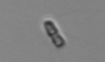
Label: Chaetoceros_tenuissimus